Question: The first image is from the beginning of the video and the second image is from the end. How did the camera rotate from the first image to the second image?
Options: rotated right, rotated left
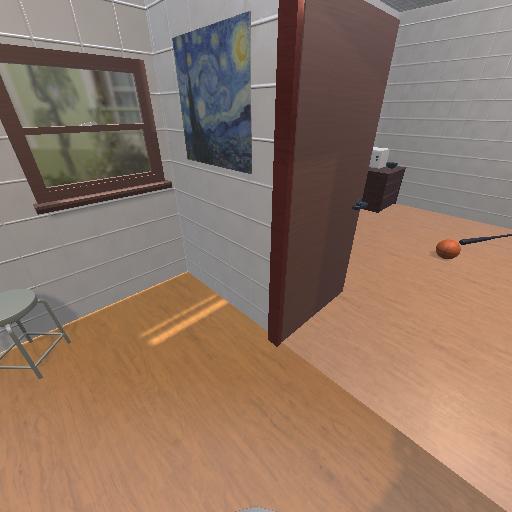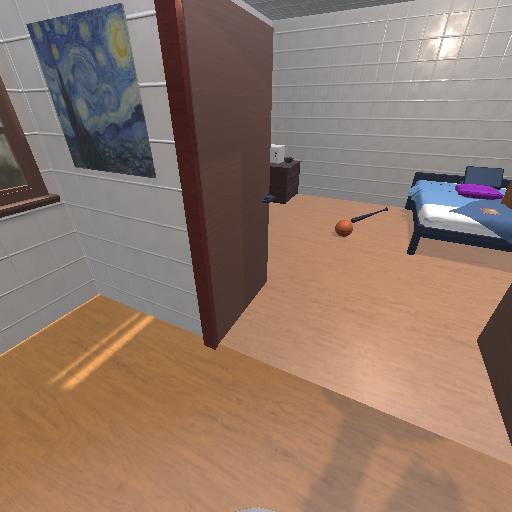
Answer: rotated right